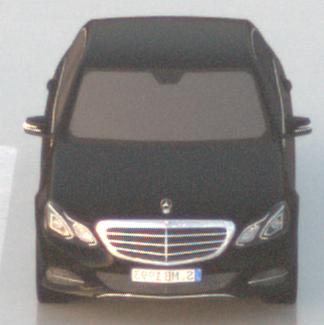
Make: Mercedes-Benz
Model: E 200
Detailed model: E-Class (212) Limousine
Model produced from: 2013/04
Model produced until: 2015/10
Doors: 4
Color: black
Road condition: wet road
Daytime: sunrise or sunset
Contrast: low contrast